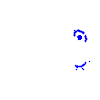
Particle: pion